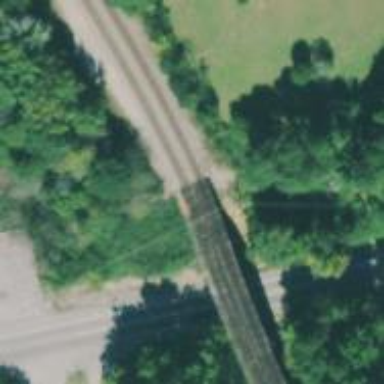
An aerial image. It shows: Bridge over railway line.